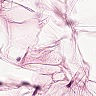
Metastatic tissue present: no